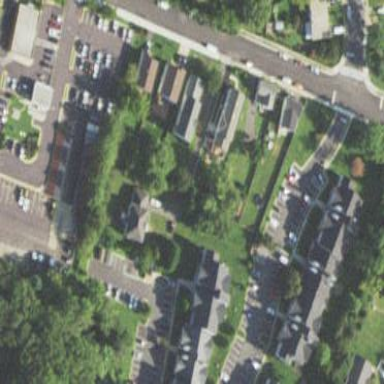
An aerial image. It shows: Residential area consisting of single-family homes.